Field crop: maize
Growth stage: 2
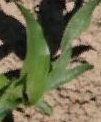
Species: maize